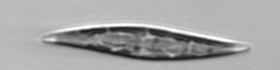
Label: Pleurosigma